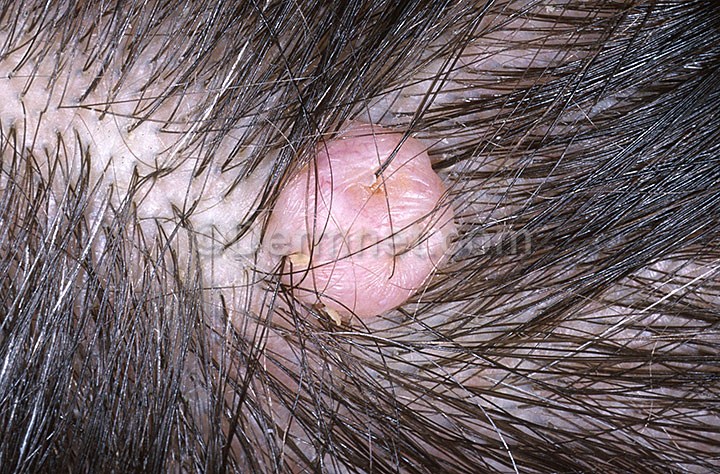
Disease: Melanoma Skin Cancer Nevi and Moles